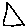
Label: triangle